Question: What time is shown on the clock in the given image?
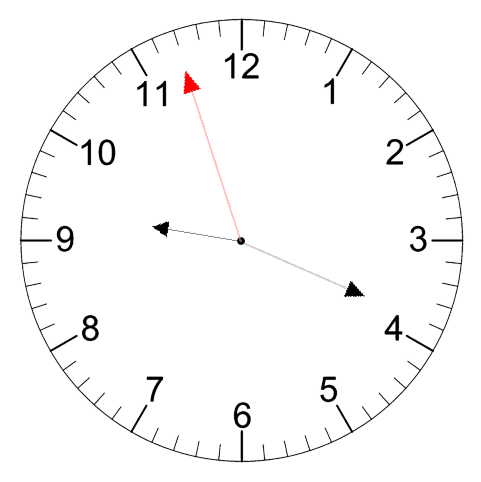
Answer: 09:18:57